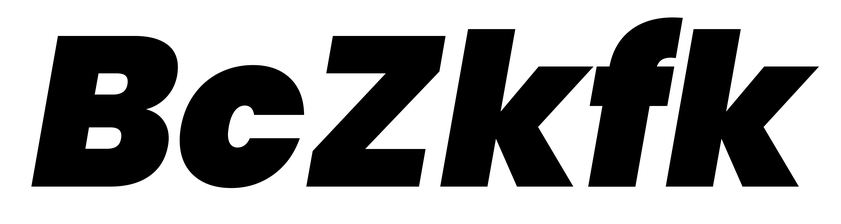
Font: Poppins-BlackItalic